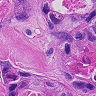
Metastatic tissue present: yes